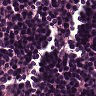
Metastatic tissue present: no